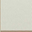
Piece: xx